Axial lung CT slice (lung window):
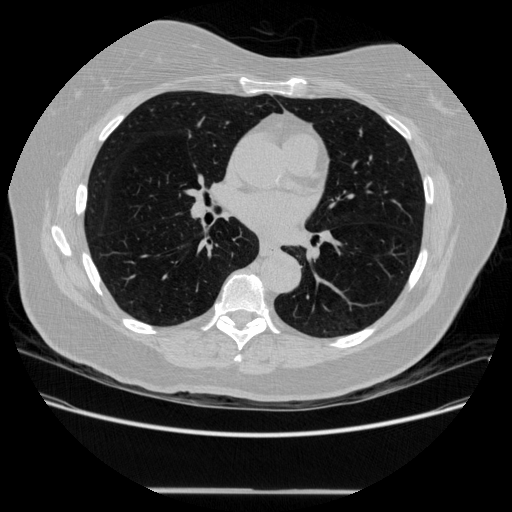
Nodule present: no